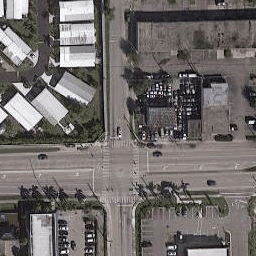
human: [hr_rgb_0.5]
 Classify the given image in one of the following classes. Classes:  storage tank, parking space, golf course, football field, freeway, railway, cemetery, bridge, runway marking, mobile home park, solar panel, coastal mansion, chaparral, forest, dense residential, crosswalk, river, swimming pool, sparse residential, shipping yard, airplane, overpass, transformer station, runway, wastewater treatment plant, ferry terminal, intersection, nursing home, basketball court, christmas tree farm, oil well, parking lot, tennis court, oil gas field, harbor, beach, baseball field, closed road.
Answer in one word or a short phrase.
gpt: intersection